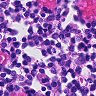
Metastatic tissue present: no